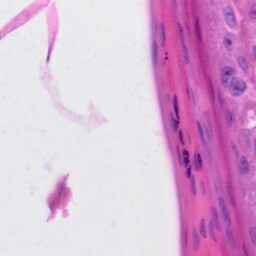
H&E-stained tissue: Skin